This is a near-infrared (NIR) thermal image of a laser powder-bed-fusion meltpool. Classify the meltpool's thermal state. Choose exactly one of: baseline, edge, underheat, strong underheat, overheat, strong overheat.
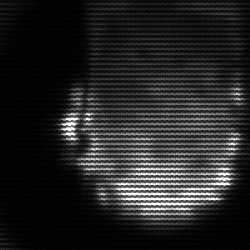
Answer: baseline